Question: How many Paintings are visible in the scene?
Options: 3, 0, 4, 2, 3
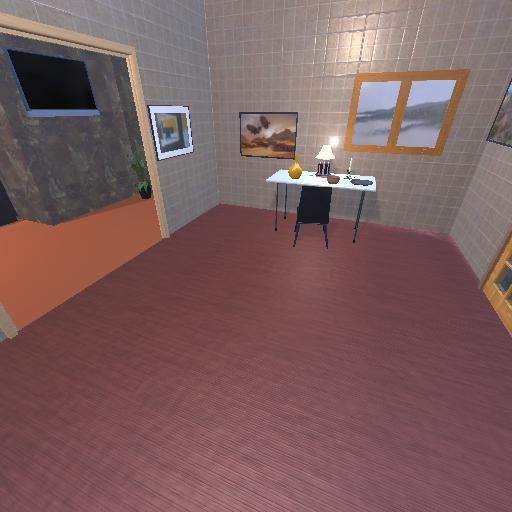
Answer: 3